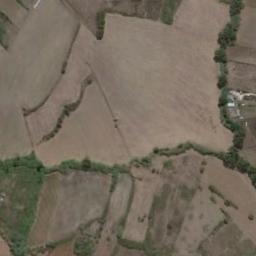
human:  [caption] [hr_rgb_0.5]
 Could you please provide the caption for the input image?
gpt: There are many plants on the terrace .

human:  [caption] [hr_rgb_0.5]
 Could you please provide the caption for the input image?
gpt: Most terraces are planted with crops .

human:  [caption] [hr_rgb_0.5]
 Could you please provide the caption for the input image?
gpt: The bare terrace is next to some trees .

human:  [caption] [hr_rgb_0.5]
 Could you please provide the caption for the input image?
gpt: A large layer of brown and green mixed terraces .

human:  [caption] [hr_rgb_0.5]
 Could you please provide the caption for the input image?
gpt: There are some green bushes among the terraces .